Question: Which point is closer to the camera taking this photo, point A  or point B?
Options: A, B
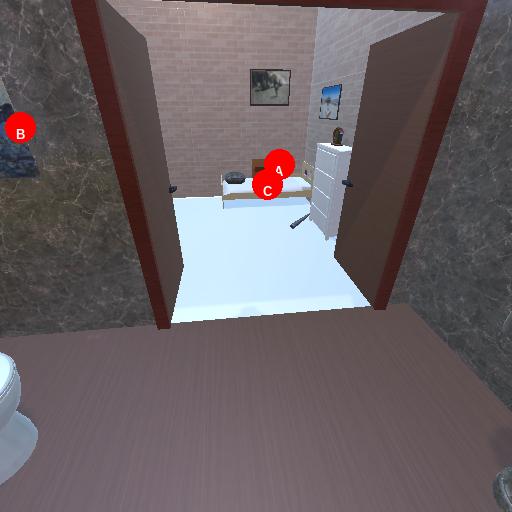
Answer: A